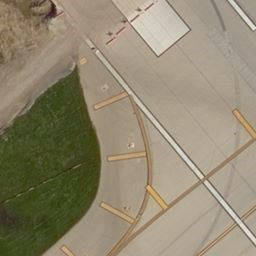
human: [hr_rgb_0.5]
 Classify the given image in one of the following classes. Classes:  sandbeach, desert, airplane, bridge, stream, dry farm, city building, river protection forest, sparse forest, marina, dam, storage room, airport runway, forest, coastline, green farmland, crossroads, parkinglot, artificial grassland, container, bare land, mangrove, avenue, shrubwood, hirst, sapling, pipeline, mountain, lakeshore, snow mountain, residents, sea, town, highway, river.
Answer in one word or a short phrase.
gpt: airport runway